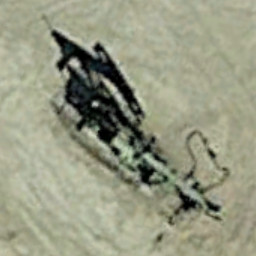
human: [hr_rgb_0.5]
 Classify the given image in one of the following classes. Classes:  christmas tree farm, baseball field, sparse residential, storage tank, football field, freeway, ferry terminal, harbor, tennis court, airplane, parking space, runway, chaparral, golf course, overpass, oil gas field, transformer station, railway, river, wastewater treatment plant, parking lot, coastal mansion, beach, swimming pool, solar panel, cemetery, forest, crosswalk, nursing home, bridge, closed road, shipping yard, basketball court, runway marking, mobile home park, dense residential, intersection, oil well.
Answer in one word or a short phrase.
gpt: oil well